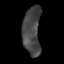
Tissue: lung
Cell type: T cells
Senescence score: 0.1366
Nuclear area (px): 836
Mean DAPI intensity: 69.885